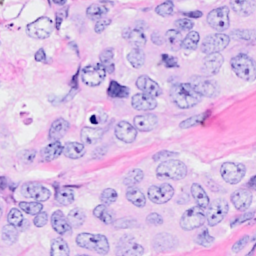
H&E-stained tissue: Breast